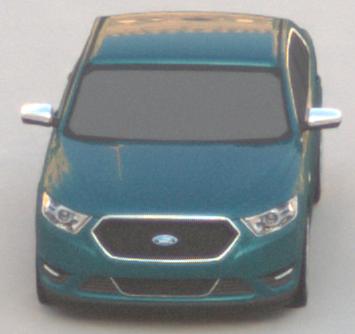
Make: Ford
Model: Taurus
Detailed model: SHO
Model produced from: 2012
Model produced until: 2019
Doors: 4
Color: blue
Road condition: dry road
Daytime: sunrise or sunset
Contrast: low contrast